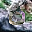
Label: 0